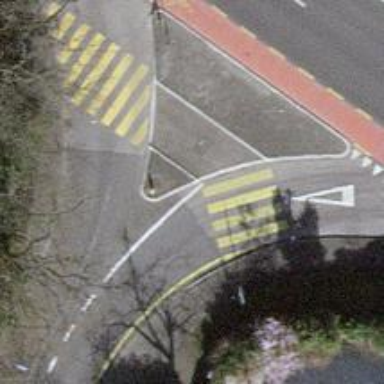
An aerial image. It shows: Uncontrolled zebra crossing on the road.